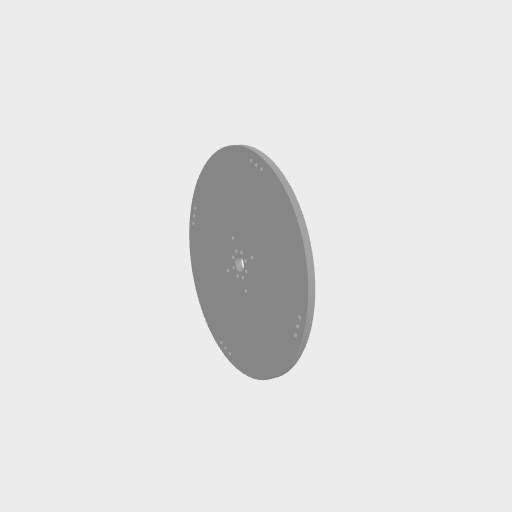
Part: HubMountDisc192OD